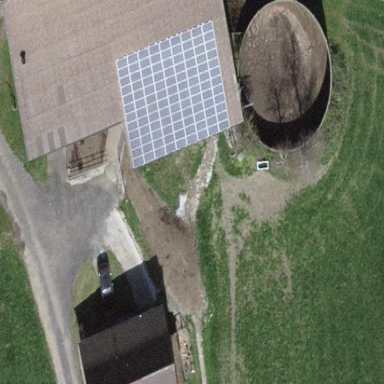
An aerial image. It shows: Solar power generator using photovoltaic method with solar photovoltaic panel types.